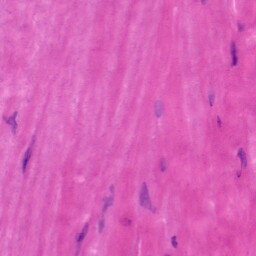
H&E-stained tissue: Tonsil